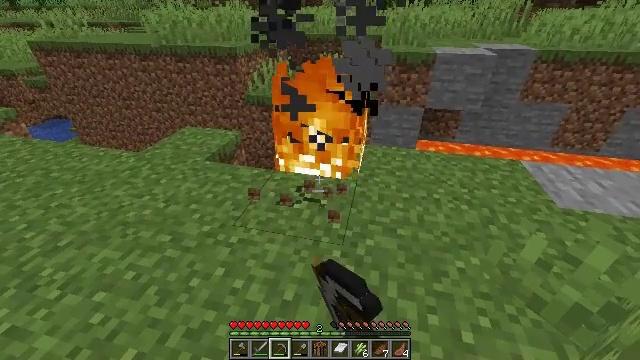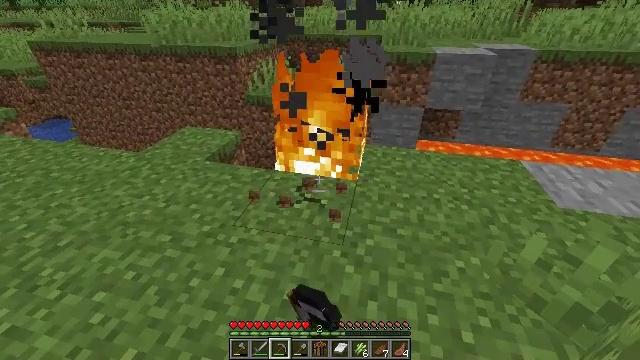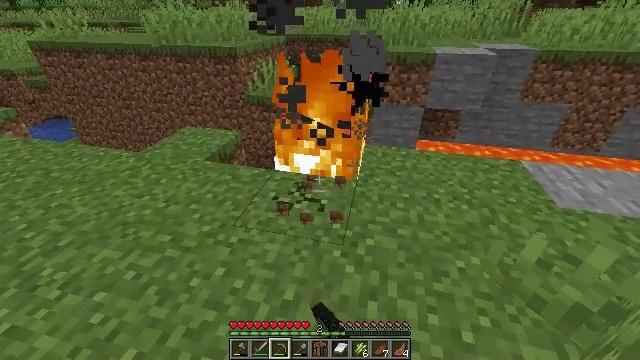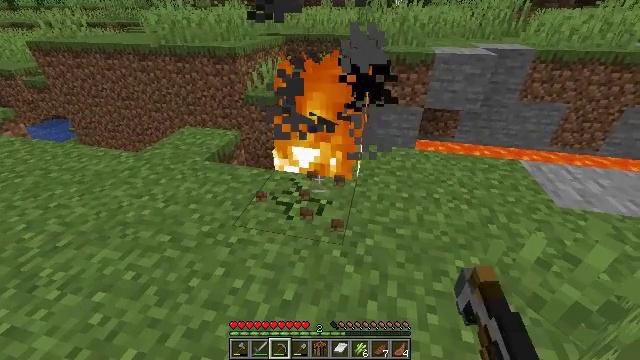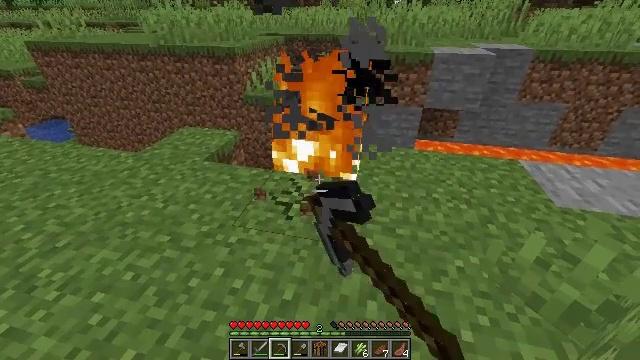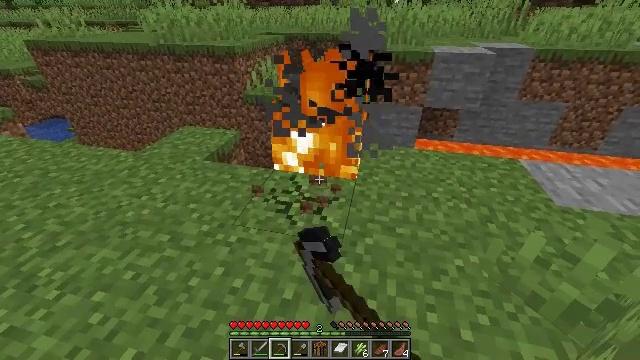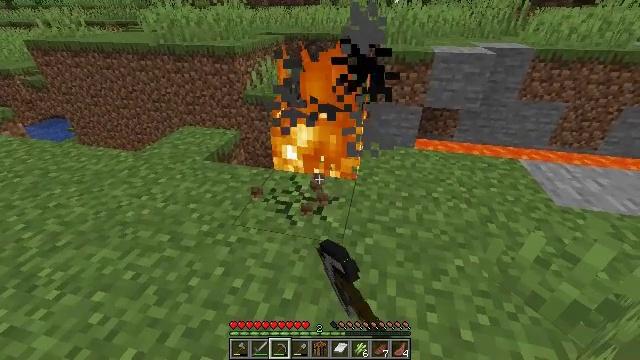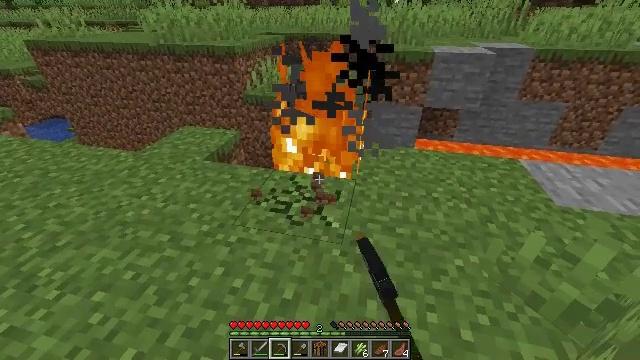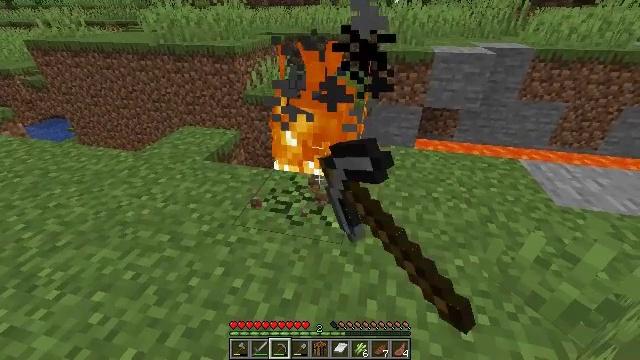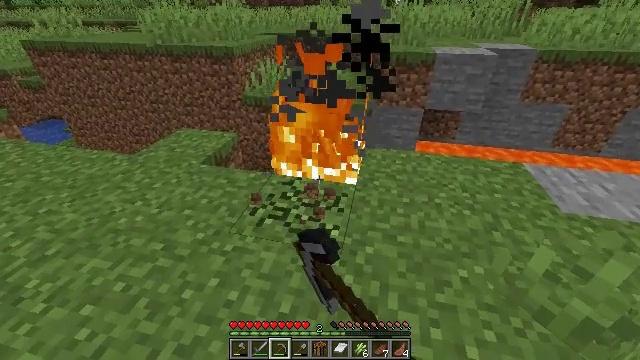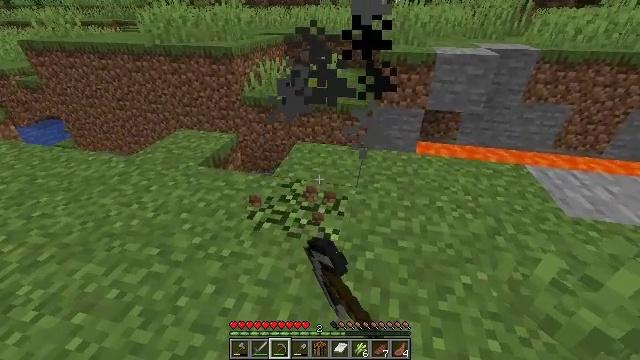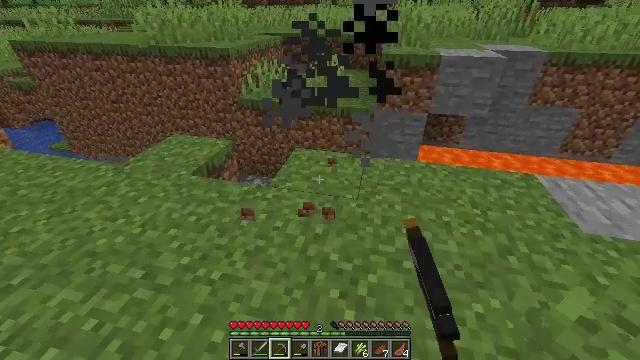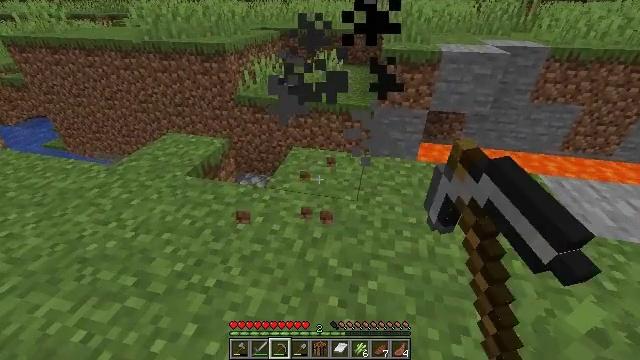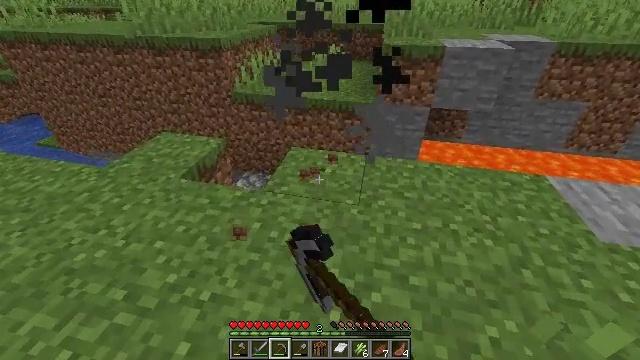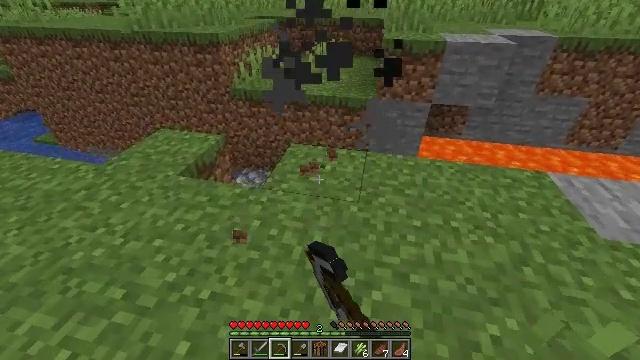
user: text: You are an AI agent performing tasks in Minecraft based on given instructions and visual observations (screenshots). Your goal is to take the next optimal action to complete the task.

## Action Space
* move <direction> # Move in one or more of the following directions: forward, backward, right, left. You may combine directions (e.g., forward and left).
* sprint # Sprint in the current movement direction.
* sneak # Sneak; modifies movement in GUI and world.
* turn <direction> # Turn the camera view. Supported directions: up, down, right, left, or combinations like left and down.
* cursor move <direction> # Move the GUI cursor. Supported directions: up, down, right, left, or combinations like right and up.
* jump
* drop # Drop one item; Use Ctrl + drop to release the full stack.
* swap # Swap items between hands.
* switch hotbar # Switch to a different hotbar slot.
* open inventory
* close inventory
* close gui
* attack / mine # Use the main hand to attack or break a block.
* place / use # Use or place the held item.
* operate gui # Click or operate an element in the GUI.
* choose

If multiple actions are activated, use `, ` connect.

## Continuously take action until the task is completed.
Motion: motion action
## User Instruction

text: Destroy the fire.
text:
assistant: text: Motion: attack / mine
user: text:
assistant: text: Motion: attack / mine
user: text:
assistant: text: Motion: attack / mine
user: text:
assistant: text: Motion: attack / mine
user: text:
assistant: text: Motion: attack / mine
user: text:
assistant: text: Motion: attack / mine
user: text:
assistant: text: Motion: attack / mine
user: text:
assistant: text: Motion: attack / mine
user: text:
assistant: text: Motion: move forward, attack / mine
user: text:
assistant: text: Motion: move forward, attack / mine
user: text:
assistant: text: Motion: move forward, attack / mine
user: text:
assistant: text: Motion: attack / mine
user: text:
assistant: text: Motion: turn down, attack / mine
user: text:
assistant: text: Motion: attack / mine
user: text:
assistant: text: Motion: attack / mine